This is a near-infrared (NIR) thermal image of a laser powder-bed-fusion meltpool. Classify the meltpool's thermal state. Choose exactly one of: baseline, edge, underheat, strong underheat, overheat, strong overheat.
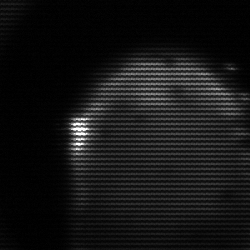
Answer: edge